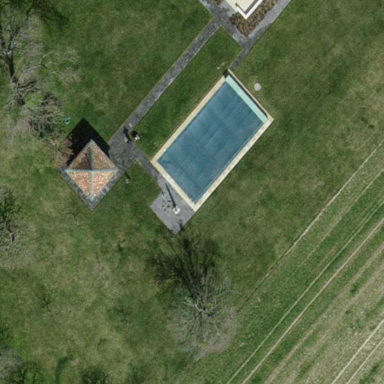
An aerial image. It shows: Swimming pool located in leisure land.